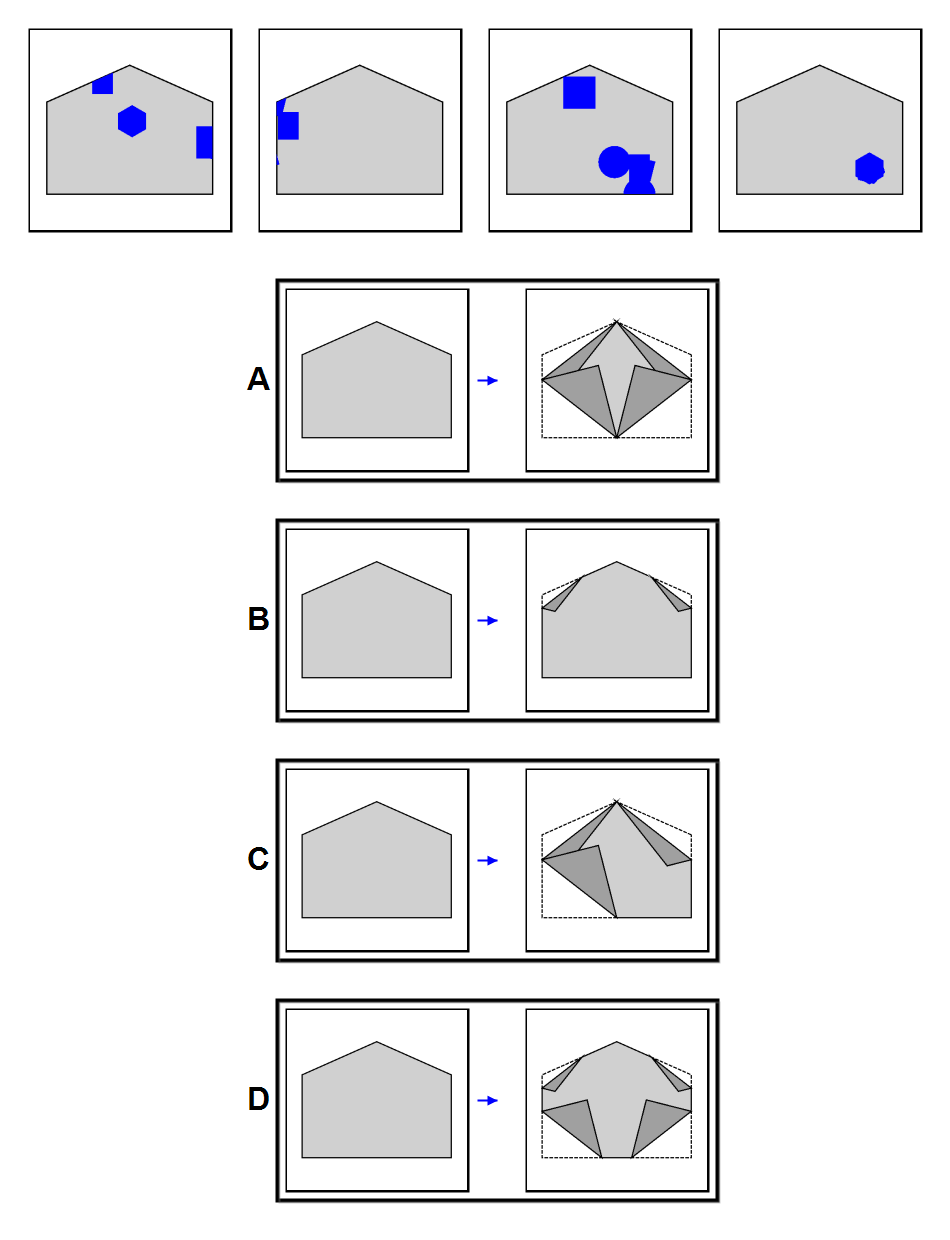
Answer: D